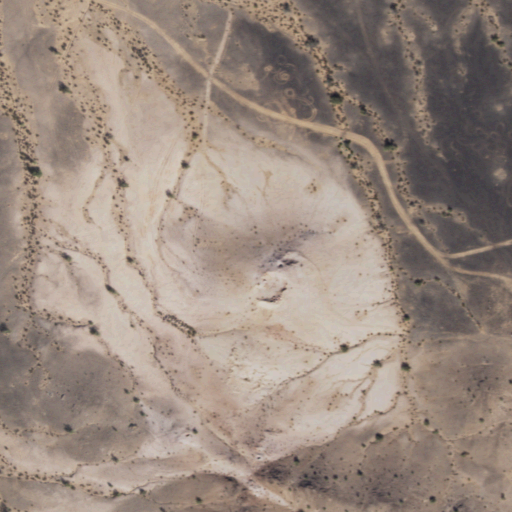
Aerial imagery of mountain in Arizona named White Mountain containing barren land and shrub